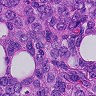
Metastatic tissue present: yes